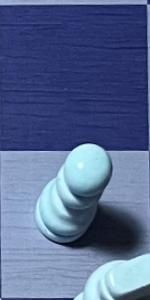
Label: Pawn_White